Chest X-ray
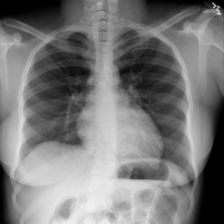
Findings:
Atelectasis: negative
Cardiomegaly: negative
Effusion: negative
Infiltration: negative
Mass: negative
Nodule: negative
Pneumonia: negative
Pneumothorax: negative
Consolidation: negative
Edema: negative
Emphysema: negative
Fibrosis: negative
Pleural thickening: negative
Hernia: negative